Question: I'm extremely disappointed. I'm still searching for a reason of a bug, that i got after changing the template layout of my page. I'm using Primefaces 3.4.2 with Tomcat 7.0.32 and JSF 2.1.13 Library.
All elements are fully loaded and displayed.
But if you select or invoke a menuitem (defined non-ajax) the page gets reloaded, as expected. But nothing happens. If you invoke the button a secound time, it gets invoked. And the content section is changed.
If you select and row of an datatable or something like that, the page is working very smooth. And you need no second try to change the content section.
The page is loaded and the IE9 displays, in the most cases, all elements. But there are no hovers or ajax events you can invoke. The page seems to be frozen.
Do you reload the page, it works as expected. Fast and smooth.
I started to find the reason for it. I looked in the console of each browser. The non IE browsers give no hint for an reason. In the most cases there are no errors in this direction.
The IE says the following errors if you start a fresh session and you are loading the page for the first time.

After reloading the errors disappear.
The tomcat gives no exception, too.
I create a custom theme with the JQuery ThemeRoller and implemented it as link.
Note: The Bug is still there if you are using the default theme
I decided to remove a '<p:menu>' on the left side and move it into the header.
Note: I change all to default, the bug is still there.
I removed all '<p:panelgrid>' elemtents and switch it to simple '<table>'s
Note: But i think not that this was the reason for the bug.
I need to add and fix for an known issue with the z-index in IE browsers. You can see it in the script section of the 'layout.xhtml' - without it the menubar is in the background of the elements in the content section.
Note: I removed it and nothing happens, the bug is still there.
And i deleted all caches. But nothing. I hope someone can help me or find the mistake i did.
'layout.xhtml'
'''
<?xml version='1.0' encoding='UTF-8' ?>
<!DOCTYPE html PUBLIC "-//W3C//DTD XHTML 1.0 Transitional//EN" "http://www.w3.org/TR/xhtml1/DTD/xhtml1-transitional.dtd">
<html xmlns="http://www.w3.org/1999/xhtml"
xmlns:ui="http://java.sun.com/jsf/facelets"
xmlns:h="http://java.sun.com/jsf/html"
xmlns:f="http://java.sun.com/jsf/core">
<f:view contentType="text/html">
<h:head>
<meta http-equiv="content-type" content="text/html; charset=UTF-8"/>
<meta http-equiv="refresh" content="#{session.maxInactiveInterval};url=#{request.contextPath}" />
<f:event listener="#{loginController.verifyUseLogin()}" type="preRenderView" />
<link type="text/css" rel="stylesheet" href="#{request.contextPath}/faces/resources/primefaces-fes/theme.css"/>
<link type="text/css" rel="stylesheet" href="#{request.contextPath}/faces/resources/css/app.css"/>
<title>Willkommen im FLOW / Fast Lean Overhead Workflow - Dies ist ein PROTOTYP</title>
<script type="text/javascript">
PrimeFaces.locales['de'] = {
closeText: 'Schliessen',
prevText: 'Zuruck',
nextText: 'Weiter',
monthNames: ['Januar', 'Februar', 'Marz', 'April', 'Mai', 'Juni', 'Juli', 'August', 'September', 'Oktober', 'November', 'Dezember'],
monthNamesShort: ['Jan', 'Feb', 'Mar', 'Apr', 'Mai', 'Jun', 'Jul', 'Aug', 'Sep', 'Okt', 'Nov', 'Dez'],
dayNames: ['Sonntag', 'Montag', 'Dienstag', 'Mittwoch', 'Donnerstag', 'Freitag', 'Samstag'],
dayNamesShort: ['Son', 'Mon', 'Die', 'Mit', 'Don', 'Fre', 'Sam'],
dayNamesMin: ['S', 'M', 'D', 'M ', 'D', 'F ', 'S'],
weekHeader: 'Woche',
firstDay: 1,
isRTL: false,
showMonthAfterYear: false,
yearSuffix: '',
timeOnlyTitle: 'Nur Zeit',
timeText: 'Zeit',
hourText: 'Stunde',
minuteText: 'Minute',
secondText: 'Sekunde',
currentText: 'Aktuelles Datum',
ampm: false,
month: 'Monat',
week: 'Woche',
day: 'Tag',
allDayText: 'Ganzer Tag'
};
//needed to get the Submenu in menubar to the front (z-index bug)
$(function() {
var zIndexNumber = 1000;
// Put your target element(s) in the selector below!
$("div").each(function() {
$(this).css('zIndex', zIndexNumber);
zIndexNumber -= 10;
});
});
</script>
</h:head>
<h:body>
<div id="outerWrapper">
<table id="contentWrapper">
<tr>
<td id ="header">
<ui:insert name="header"/>
</td>
</tr>
<tr>
<td id="content">
<ui:insert name="content"/>
</td>
</tr>
</table>
</div>
</h:body>
</f:view>
</html>
'''
'app.xhtml'
'''
<?xml version='1.0' encoding='UTF-8' ?>
<!DOCTYPE html PUBLIC "-//W3C//DTD XHTML 1.0 Strict//EN" "http://www.w3.org/TR/xhtml1/DTD/xhtml1-strict.dtd">
<ui:composition template="./layout/layout.xhtml"
xmlns:ui="http://java.sun.com/jsf/facelets">
<ui:define name="header">
<ui:include src="./misc/menuheader.xhtml"/>
</ui:define>
<ui:define name="content">
<ui:include src="#{appController.content}.xhtml" />
</ui:define>
</ui:composition>
'''
'@ManagedBean - @SessionScoped'
'''
public void doNav(){
FacesContext context = FacesContext.getCurrentInstance();
String selectedPageViewId =
context.getExternalContext().getRequestParameterMap().get("pageViewID");
if (selectedPageViewId.equalsIgnoreCase("page1"))
{
content = "/app/includes/hldyplanning";
message = "Urlaub eintragen";
ELContext elContext = FacesContext.getCurrentInstance().getELContext();
hplC = (HldyPlanningController) FacesContext.getCurrentInstance().getApplication()
.getELResolver().getValue(elContext, null, "hldyPlanningController");
hplC.init();
}
else if (selectedPageViewId.equalsIgnoreCase("page2"))
{
message = "personliche Ubersicht";
content = "/app/includes/persview";
} [...]
else { context.addMessage(null, new FacesMessage(FacesMessage.SEVERITY_INFO, "Seite nicht gefunden.", "Wie sind Sie hier hingekommen?")); }
}
<?xml version='1.0' encoding='UTF-8' ?>
<!DOCTYPE html PUBLIC "-//W3C//DTD XHTML 1.0 Transitional//EN" "http://www.w3.org/TR/xhtml1/DTD/xhtml1-transitional.dtd">
<html xmlns="http://www.w3.org/1999/xhtml"
xmlns:h="http://java.sun.com/jsf/html"
xmlns:f="http://java.sun.com/jsf/core"
xmlns:p="http://primefaces.org/ui"
xmlns:c="http://java.sun.com/jsp/jstl/core">
<h:form id="frm_plan">
<p:messages id="messages" autoUpdate="false" closable="true"/>
[...]
</h:form>
</html>
'''
'''
<?xml version='1.0' encoding='UTF-8' ?>
<!DOCTYPE html PUBLIC "-//W3C//DTD XHTML 1.0 Transitional//EN" "http://www.w3.org/TR/xhtml1/DTD/xhtml1-transitional.dtd">
<html xmlns="http://www.w3.org/1999/xhtml"
xmlns:f="http://java.sun.com/jsf/core"
xmlns:h="http://java.sun.com/jsf/html"
xmlns:p="http://primefaces.org/ui">
<h:form id="frm_menu">
<table class="steamlessBody" style="width:100%;">
<tr>
<td class="header_boxes" style="width: 200px;">
#{appController.message}
</td>
<td class="header_boxes" style="width: 650px;">
<p:menubar autoDisplay="true" style="font-size: 14px; border: none; background: none;">
<p:submenu id="sub1" icon="ui-icon-calendar" label="Urlaubsplanung">
<p:menuitem id="btn_page1" ajax="false" icon="ui-icon-plusthick" value="Urlaub eintragen" action="#{appController.doNav()}">
<f:param id="pageHLDYPLANNING" name="pageViewID" value="page1"/>
</p:menuitem>
[...]
</p:submenu>
[...]
<p:menuitem id="btn_logout" ajax="false" icon="ui-icon-circle-close" value="Ausloggen" action="#{appController.logout()}"/>
</p:menubar>
</td>
<td class="head_text">
Eingeloggt als #{loginController.sessionData.user_name}
</td>
</tr>
</table>
<p:dialog widgetVar="help" id="dlg_help" closable="true" header="Hilfe" modal="true" showEffect="clip" hideEffect="clip">
</p:dialog>
</h:form>
</html>
'''
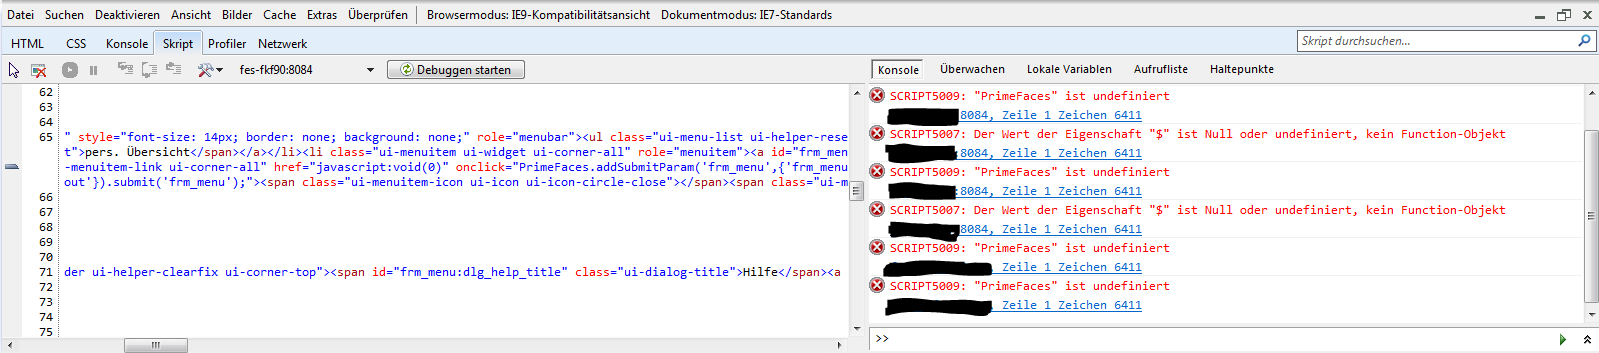
Answer: I had a similar issue today. The problem turned out to be the link to the page that had the issues.
I had code similar to this:
'''
<p:commandLink action="badPage.jsf" id="btnBadPage"
value="Bad Page" actionListener="#{myBean.someAction}" />
'''
When I changed the action URL as follows, I stopped receiving the javascript errors in IE:
'''
<p:commandLink action="badPage.xhtml?faces-redirect=true" id="btnBadPage"
value="Bad Page" actionListener="#{myBean.someAction}" />
'''